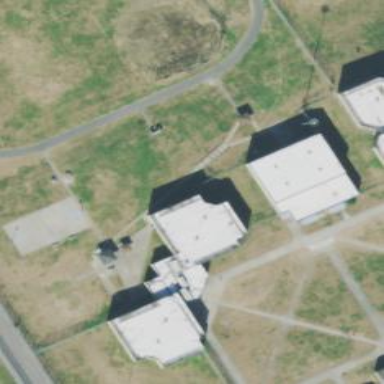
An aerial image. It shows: Flat-roofed prison building.